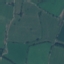
Land use / land cover: Pasture